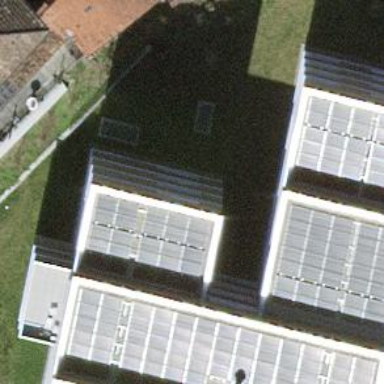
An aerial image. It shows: Solar power generator using photovoltaic method with solar photovoltaic panel types.